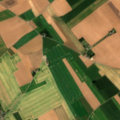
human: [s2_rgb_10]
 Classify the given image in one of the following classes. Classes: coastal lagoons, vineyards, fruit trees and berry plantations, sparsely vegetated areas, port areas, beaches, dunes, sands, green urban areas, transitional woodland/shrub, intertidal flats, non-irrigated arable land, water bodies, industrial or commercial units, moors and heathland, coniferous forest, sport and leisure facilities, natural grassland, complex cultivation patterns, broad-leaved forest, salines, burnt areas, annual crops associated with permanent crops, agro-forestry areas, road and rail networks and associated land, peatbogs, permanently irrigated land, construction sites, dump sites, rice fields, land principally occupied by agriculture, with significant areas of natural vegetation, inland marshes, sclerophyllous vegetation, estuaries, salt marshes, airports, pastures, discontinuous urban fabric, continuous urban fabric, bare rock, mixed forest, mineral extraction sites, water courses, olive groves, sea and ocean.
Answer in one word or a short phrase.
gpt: discontinuous urban fabric, non-irrigated arable land, pastures, complex cultivation patterns